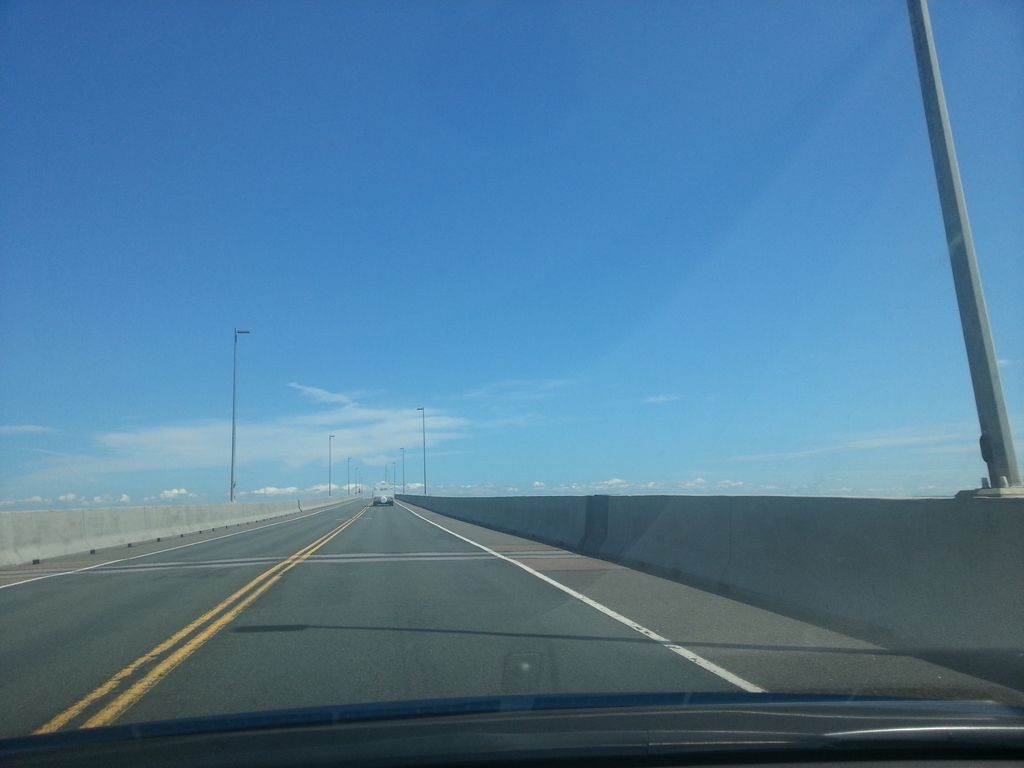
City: charlottetown